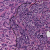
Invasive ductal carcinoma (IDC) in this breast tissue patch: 1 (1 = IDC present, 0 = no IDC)